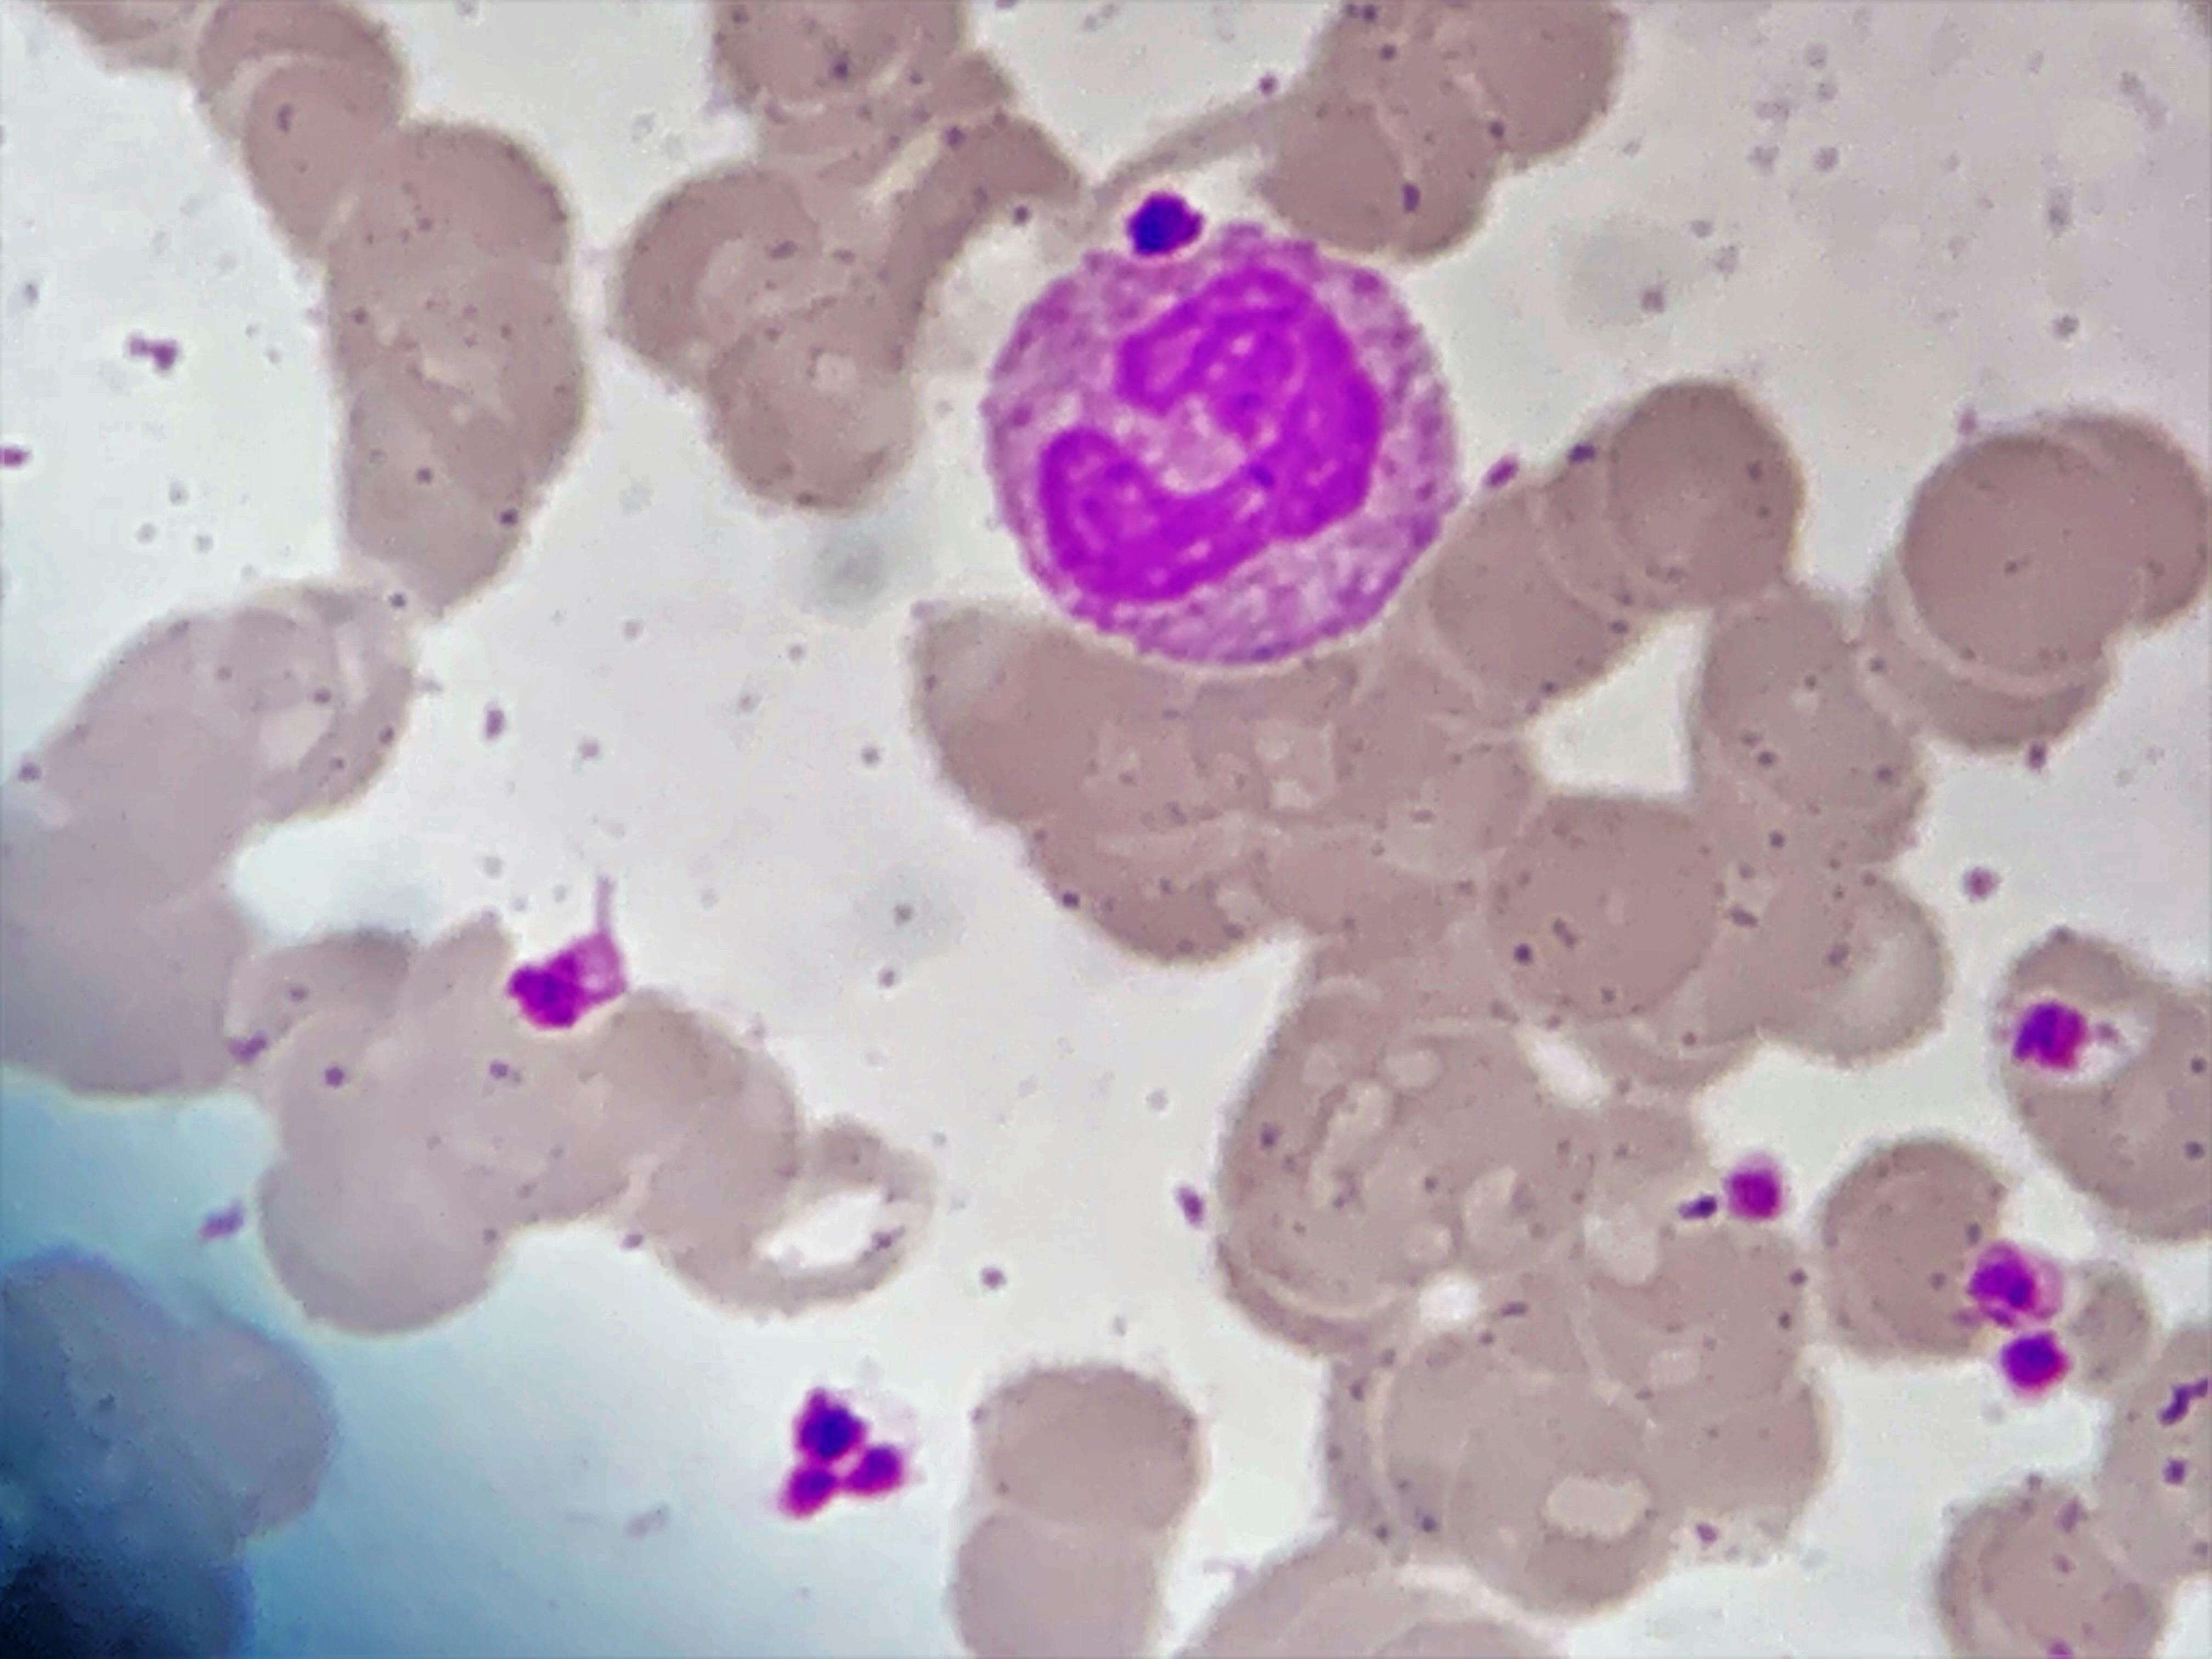
Cell type: NEUTROPHILS